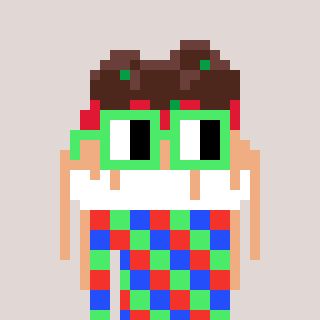
a pixel art character with square light green glasses, a spaghetti-shaped head and a redpinkish-colored body on a warm background